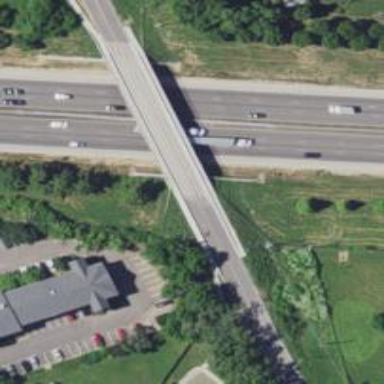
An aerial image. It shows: Tertiary road with bridge.